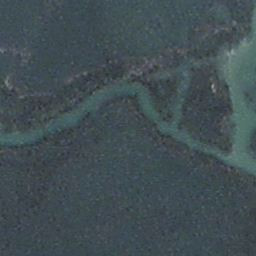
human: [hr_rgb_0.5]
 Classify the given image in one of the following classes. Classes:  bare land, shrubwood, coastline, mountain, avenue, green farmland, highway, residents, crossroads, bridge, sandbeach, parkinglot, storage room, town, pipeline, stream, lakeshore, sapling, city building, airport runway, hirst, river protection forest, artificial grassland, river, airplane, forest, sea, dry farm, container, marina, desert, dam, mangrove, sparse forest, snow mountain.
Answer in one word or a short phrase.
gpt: stream